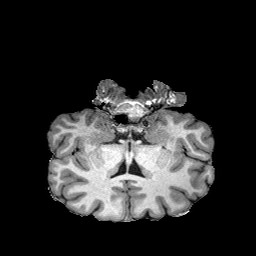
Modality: T1w
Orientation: sagittal